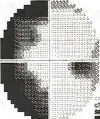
Humphrey visual field examination results in patient 2. First examination of patient's binoculus.
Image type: ophthalmic_imaging (fundus_photograph)